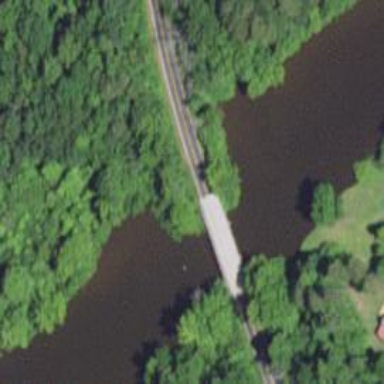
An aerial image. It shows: Unclassified road on bridge.